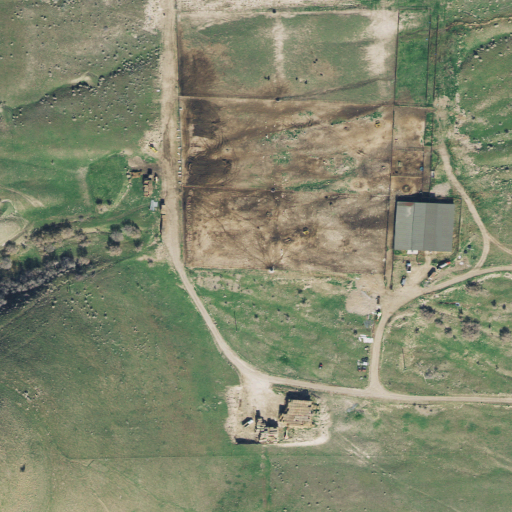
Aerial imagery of valley in Utah named Long Canyon containing grassland and shrub